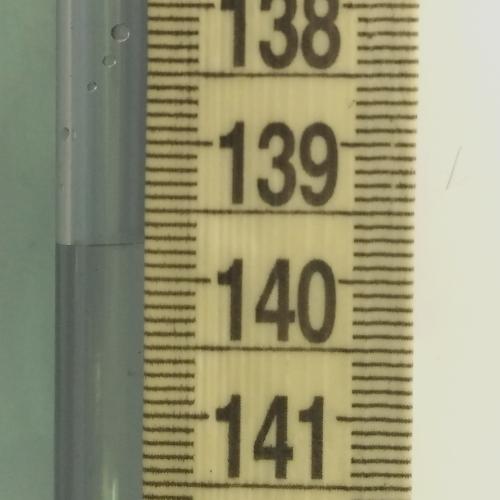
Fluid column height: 139.7 cm